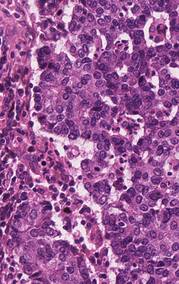
Tumor epithelial tissue: yes
Tumor-associated stroma tissue: yes
Normal tissue: no